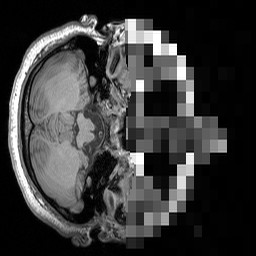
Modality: T1w
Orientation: axial
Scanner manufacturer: siemens
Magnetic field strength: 3 T
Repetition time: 1.5 s
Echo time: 0.00291 s